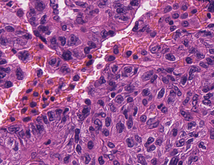
Tumor epithelial tissue: yes
Tumor-associated stroma tissue: no
Normal tissue: no